A bearing vibration time series has been folded into this square grayscale image, one row per segment of consecutive samples. Classify the bearing condition as one of: normal, inner_race, outer_race, ball.
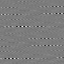
Answer: outer_race